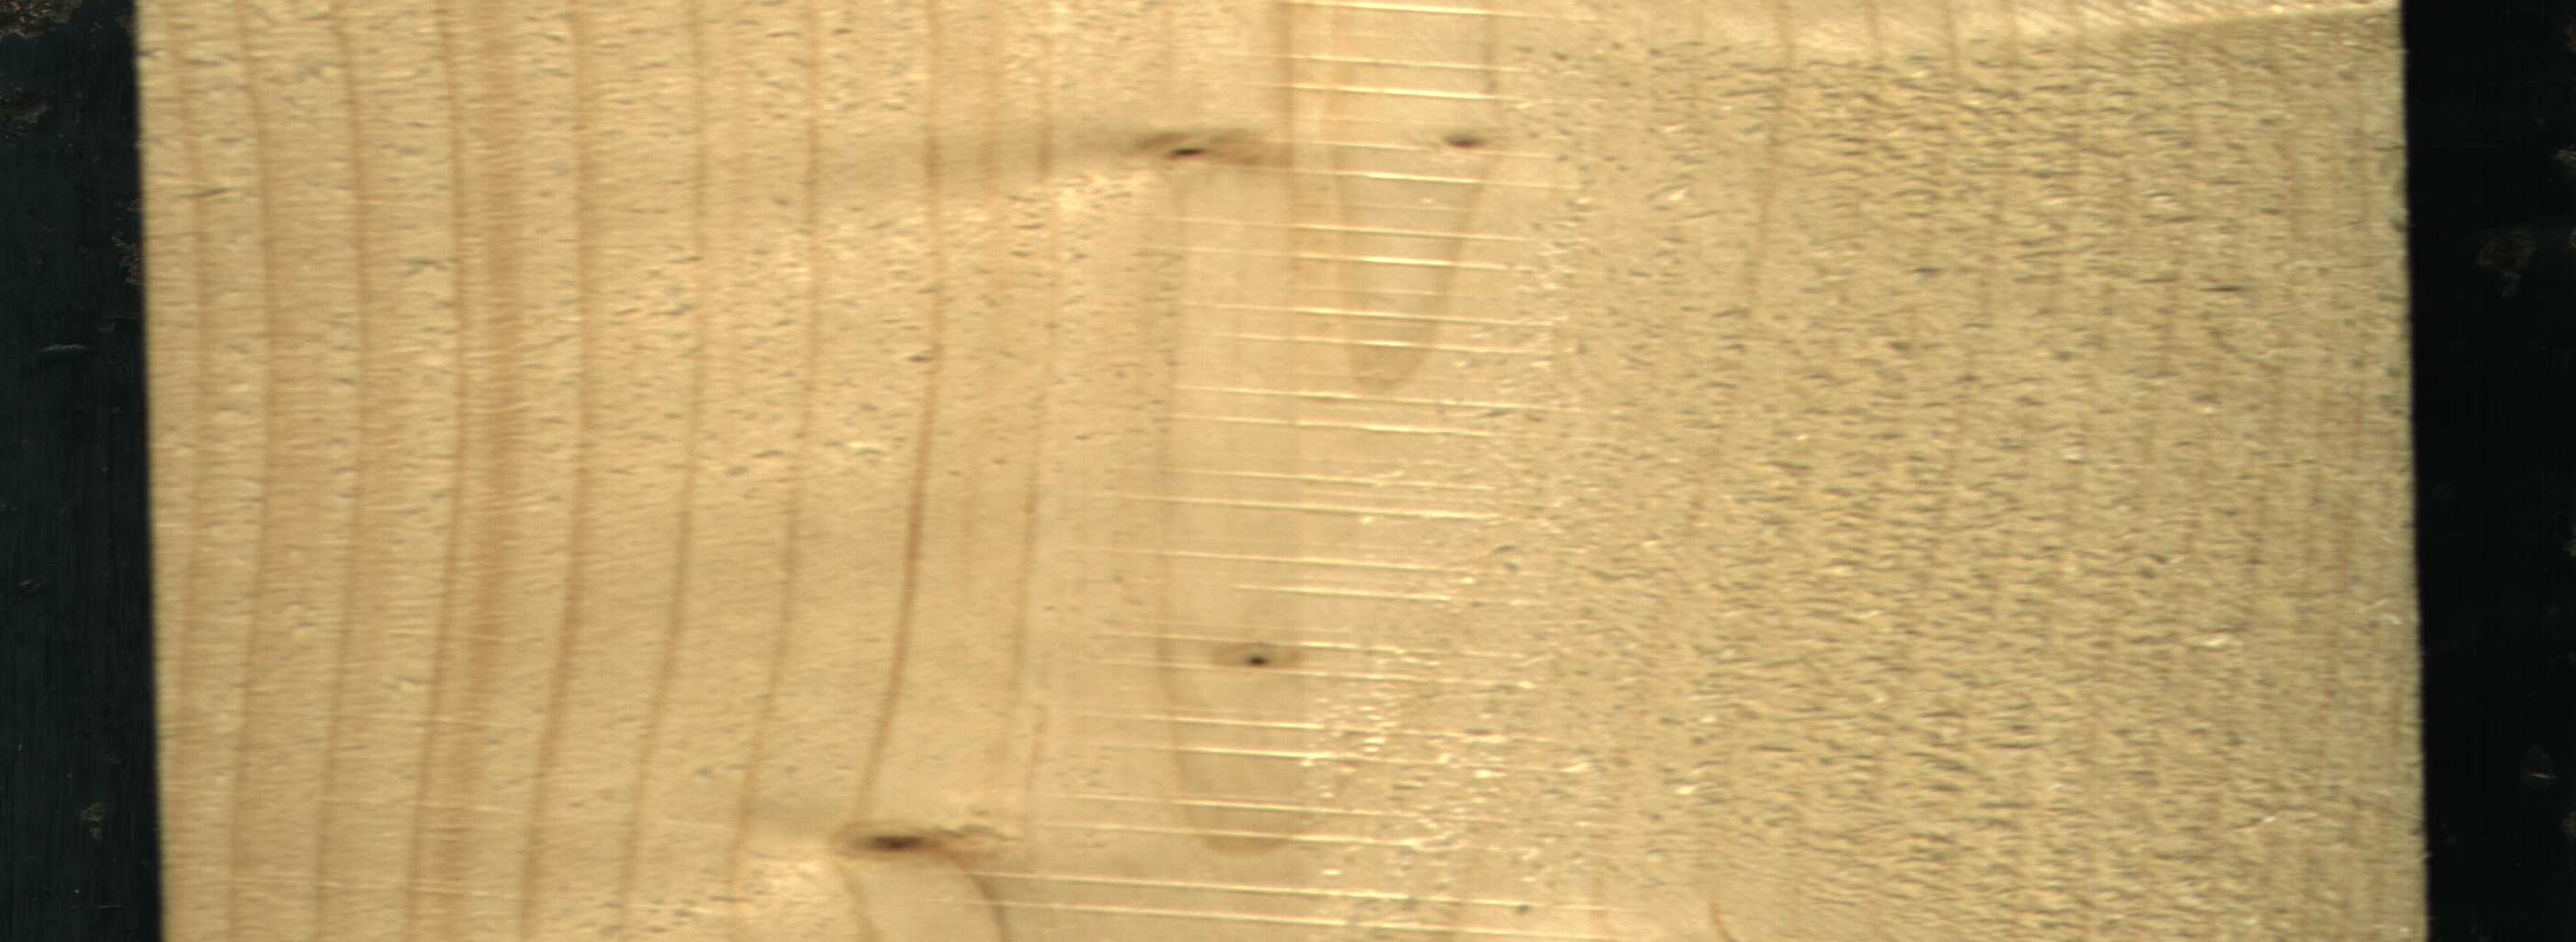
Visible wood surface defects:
Live_Knot
Live_Knot
Live_Knot
Live_Knot